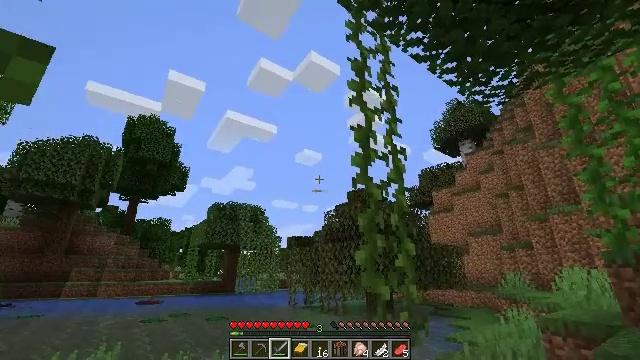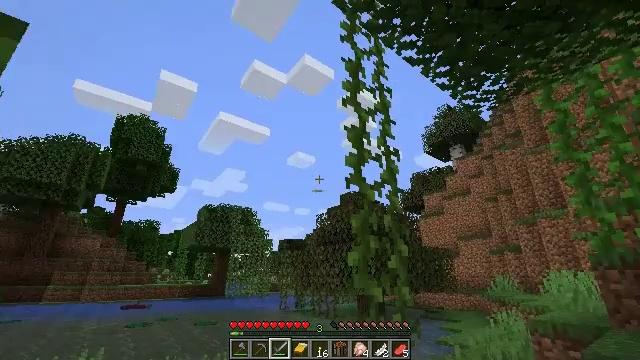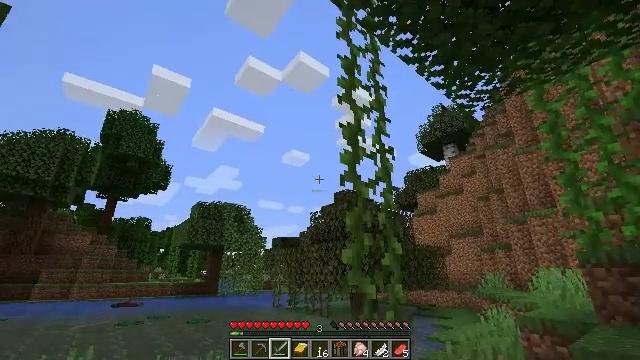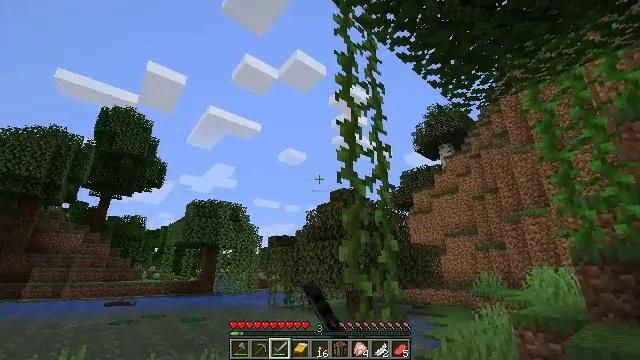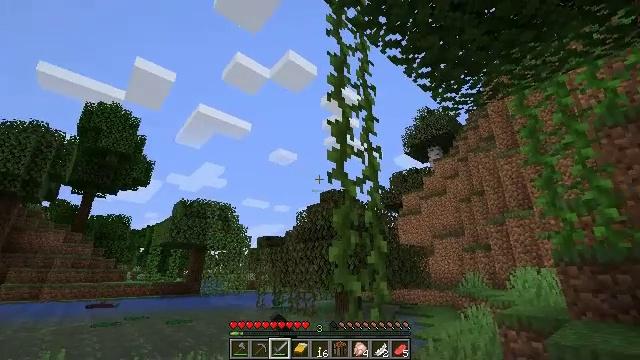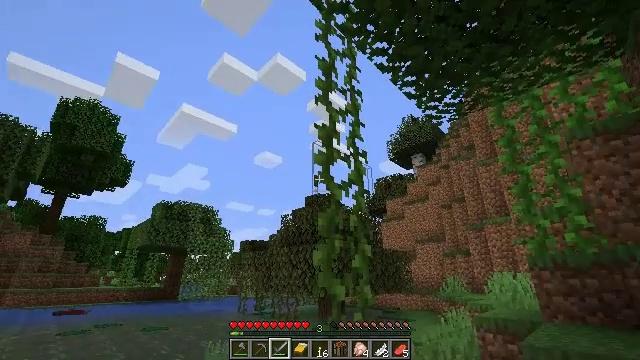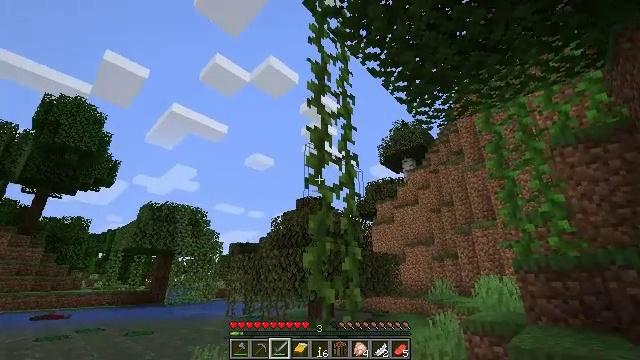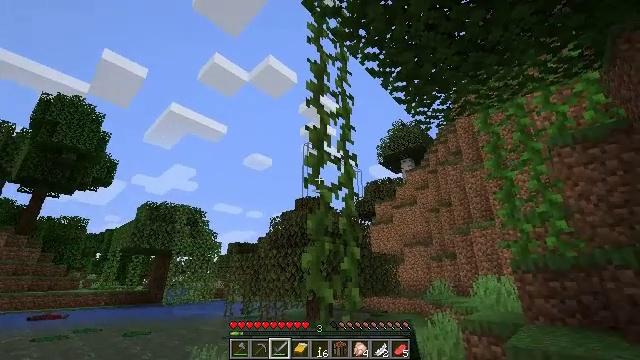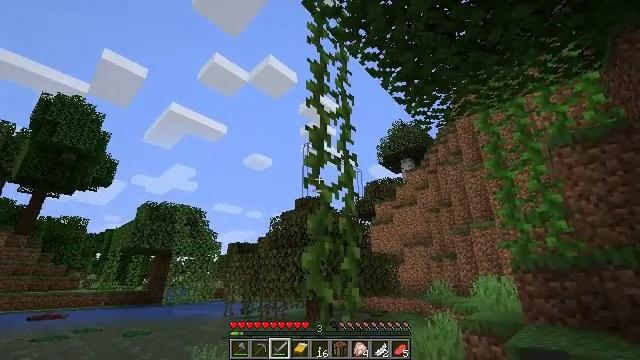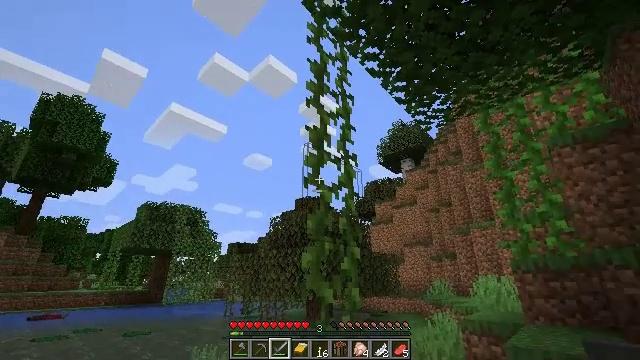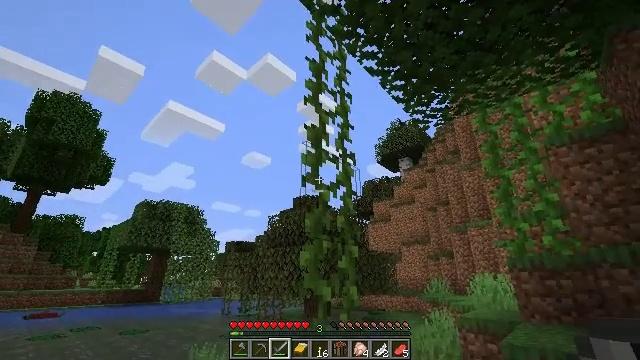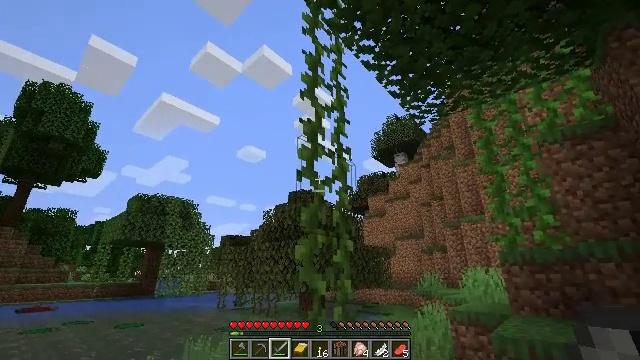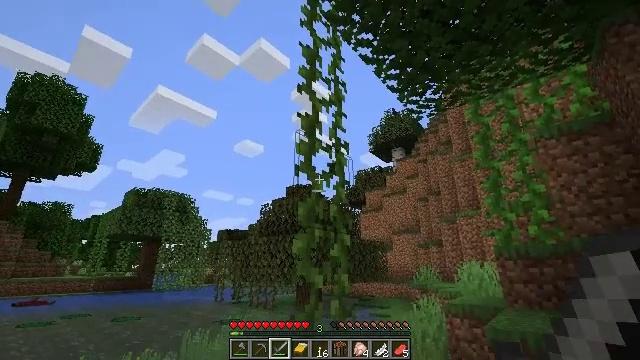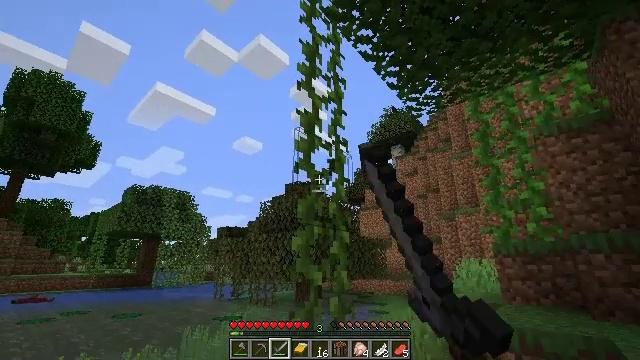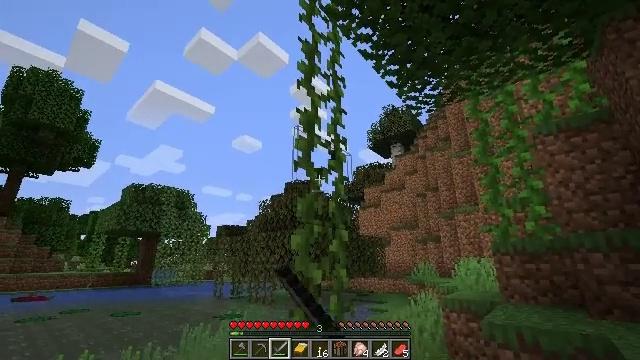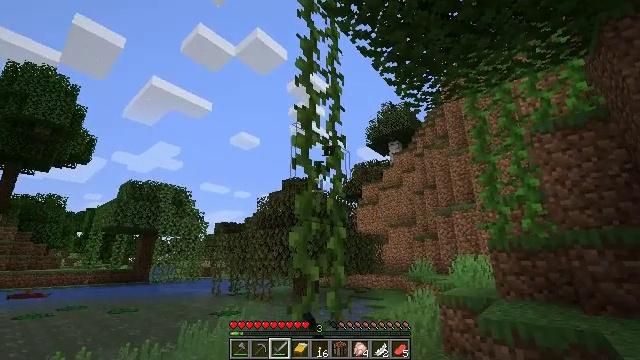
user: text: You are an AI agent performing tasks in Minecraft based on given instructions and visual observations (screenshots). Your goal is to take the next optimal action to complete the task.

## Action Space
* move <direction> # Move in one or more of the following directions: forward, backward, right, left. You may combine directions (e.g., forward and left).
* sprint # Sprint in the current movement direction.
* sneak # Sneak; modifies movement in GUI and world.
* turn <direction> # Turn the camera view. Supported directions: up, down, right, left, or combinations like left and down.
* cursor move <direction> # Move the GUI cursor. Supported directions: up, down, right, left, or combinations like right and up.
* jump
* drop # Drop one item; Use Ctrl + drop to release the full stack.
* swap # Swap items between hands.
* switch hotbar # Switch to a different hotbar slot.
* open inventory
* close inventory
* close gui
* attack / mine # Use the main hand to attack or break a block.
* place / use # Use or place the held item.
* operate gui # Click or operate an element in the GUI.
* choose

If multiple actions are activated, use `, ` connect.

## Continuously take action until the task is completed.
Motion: motion action
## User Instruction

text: Remove and gather vines.
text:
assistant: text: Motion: turn right
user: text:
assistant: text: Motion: turn right, attack / mine
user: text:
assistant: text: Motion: attack / mine
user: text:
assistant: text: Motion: turn right, attack / mine
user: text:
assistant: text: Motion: turn right, attack / mine
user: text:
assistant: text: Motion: turn right, attack / mine
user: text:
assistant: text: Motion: attack / mine
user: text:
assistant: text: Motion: attack / mine
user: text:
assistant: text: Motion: attack / mine
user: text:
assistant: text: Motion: attack / mine
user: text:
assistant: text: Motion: turn right and down, attack / mine
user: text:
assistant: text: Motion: turn down, attack / mine
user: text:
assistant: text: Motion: attack / mine
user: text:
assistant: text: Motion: no_op
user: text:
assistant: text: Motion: attack / mine
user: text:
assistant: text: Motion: attack / mine
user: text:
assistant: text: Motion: attack / mine
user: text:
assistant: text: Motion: attack / mine
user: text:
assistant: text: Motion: attack / mine
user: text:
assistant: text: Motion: attack / mine
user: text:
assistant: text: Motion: attack / mine
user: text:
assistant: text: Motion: attack / mine
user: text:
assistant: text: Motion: attack / mine